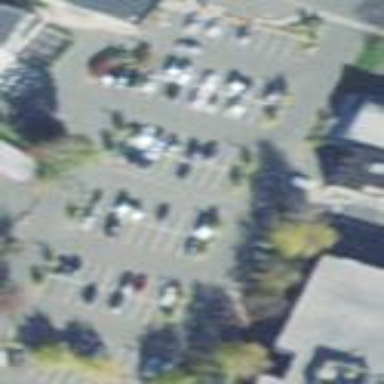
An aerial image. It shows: Parking area with surface.